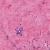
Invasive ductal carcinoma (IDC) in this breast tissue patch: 0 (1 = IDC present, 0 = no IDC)